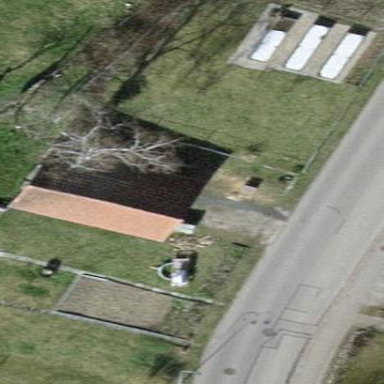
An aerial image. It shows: Hut.